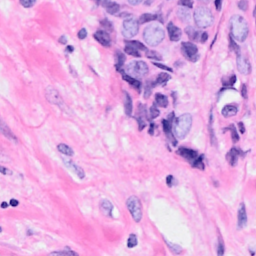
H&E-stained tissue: Breast